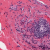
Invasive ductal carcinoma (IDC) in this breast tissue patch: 0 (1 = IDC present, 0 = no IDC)